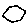
Label: hexagon